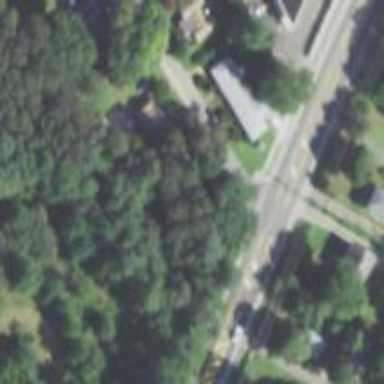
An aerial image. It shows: Road with stop sign.